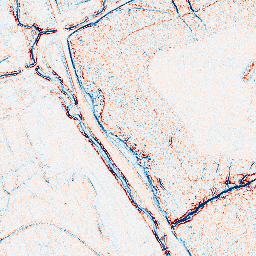
Category: edge_preserving
Decomposition family: bilateral
Decomposition parameters: d: 5
sigma_color: 75
sigma_space: 50
Upsampling method: edge_directed
Upsampling parameters: scale: 4
Upsampling scale: 4